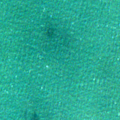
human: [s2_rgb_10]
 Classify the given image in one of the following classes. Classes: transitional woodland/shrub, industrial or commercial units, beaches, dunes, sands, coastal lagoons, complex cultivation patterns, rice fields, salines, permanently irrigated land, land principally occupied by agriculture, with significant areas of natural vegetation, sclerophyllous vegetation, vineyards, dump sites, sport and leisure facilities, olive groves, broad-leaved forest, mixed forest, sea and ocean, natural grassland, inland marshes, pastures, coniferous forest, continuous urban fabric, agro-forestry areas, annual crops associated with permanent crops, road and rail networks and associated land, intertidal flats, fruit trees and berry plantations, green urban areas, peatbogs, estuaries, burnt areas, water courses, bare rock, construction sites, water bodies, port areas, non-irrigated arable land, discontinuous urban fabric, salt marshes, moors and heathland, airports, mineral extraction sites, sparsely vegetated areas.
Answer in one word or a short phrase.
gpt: sea and ocean